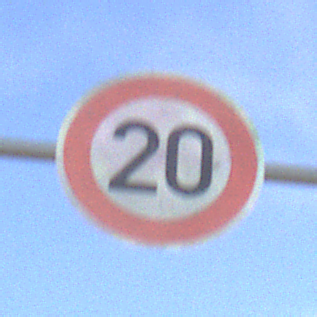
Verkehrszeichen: Geschwindigkeit20
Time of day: SunriseSunset
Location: Outdoor (Nature)
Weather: PartlyCloudy
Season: NotSpecified
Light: Natural